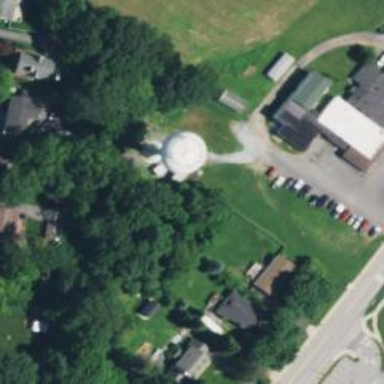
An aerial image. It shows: Water tower that is man-made.